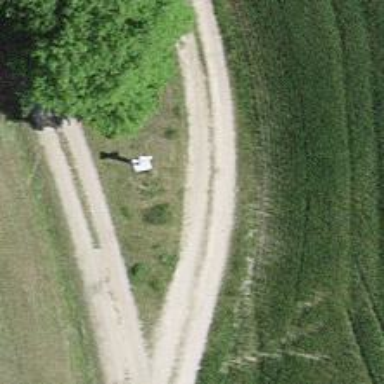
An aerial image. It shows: Wayside cross with historic significance.